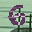
Label: 6